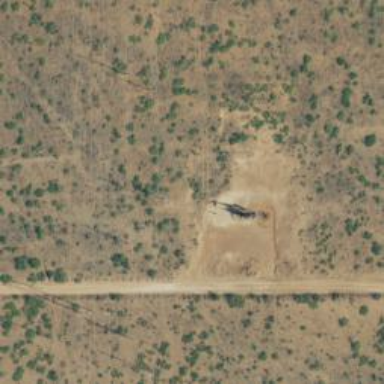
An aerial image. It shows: Petroleum well.